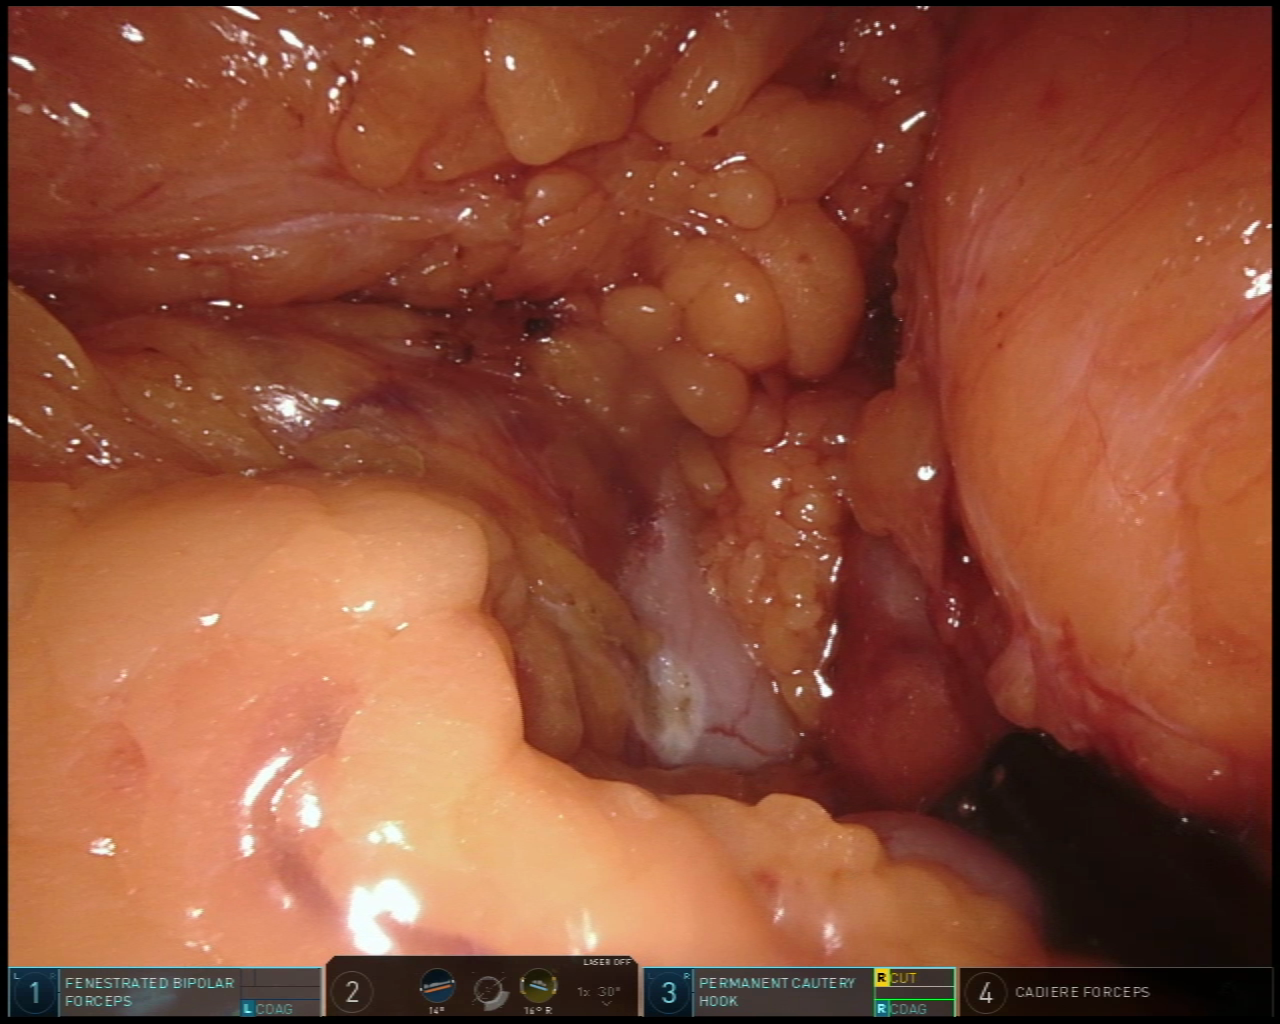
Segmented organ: stomach
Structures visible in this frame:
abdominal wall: no
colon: yes
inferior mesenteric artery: no
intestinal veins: no
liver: no
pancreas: no
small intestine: no
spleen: no
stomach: yes
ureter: no
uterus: no
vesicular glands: no